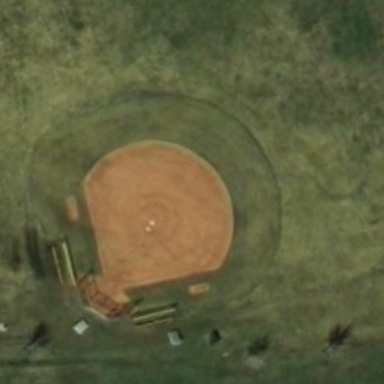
This is a old baseball diamond .